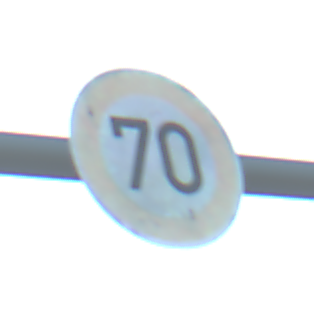
Verkehrszeichen: Geschwindigkeit70
Umgebung: Outdoor, RoadRail
Tageszeit: SunriseSunset
Wetter: PartlyCloudy
Licht: Natural
Jahreszeit: NotSpecified
Kontrast: MediumContrast